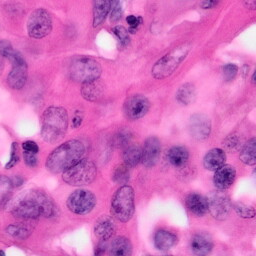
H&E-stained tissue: Pancreatic